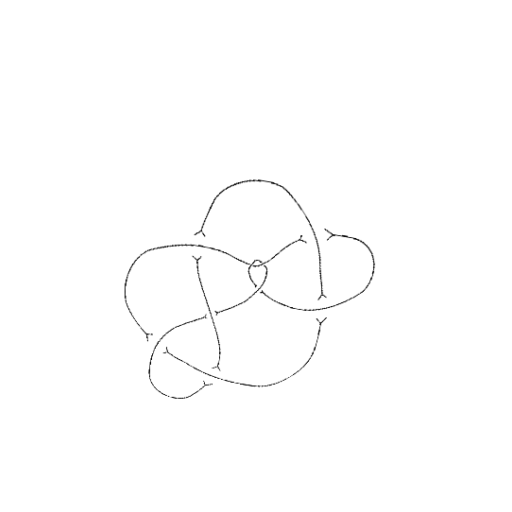
Crossing number: 9